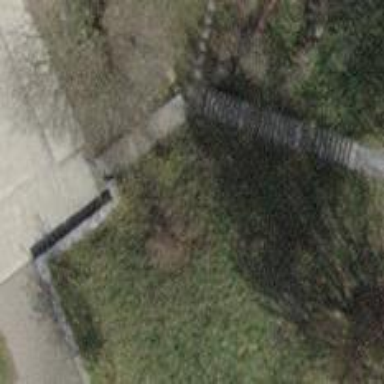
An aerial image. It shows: Road with steps.